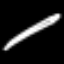
Label: pencil